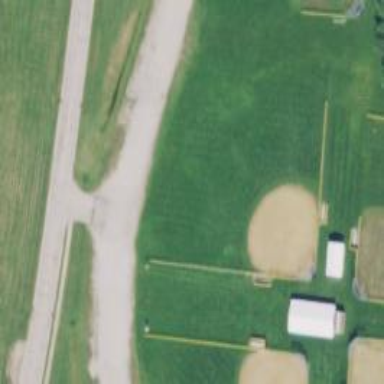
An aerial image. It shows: Baseball pitch for leisure and sports activities.